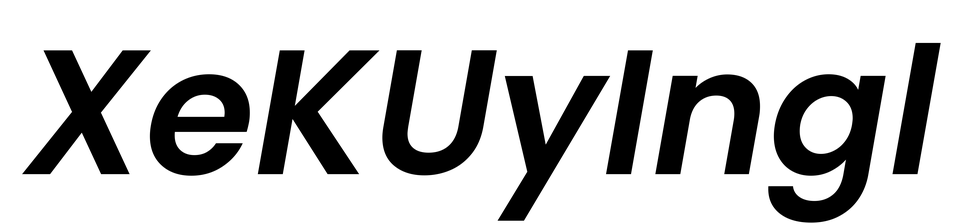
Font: Poppins-SemiBoldItalic